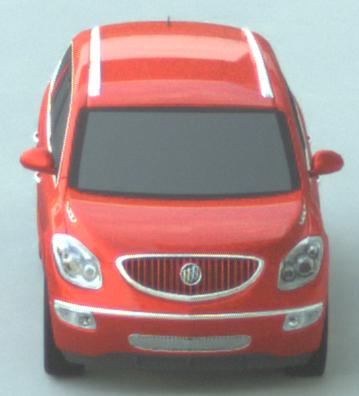
Make: Buick
Model: Enclave
Detailed model: GMT967
Model produced from: 2007
Model produced until: 2017
Doors: 5
Color: red
Road condition: dry road
Daytime: sunrise or sunset
Contrast: medium contrast